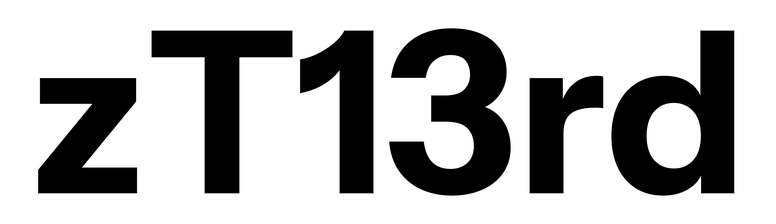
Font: InstrumentSans_Bold